Question: I have AdMob adverts in my apps, every things works fine until last days
But now statistic show no shows adverts, but on application advert still showing.
Everything enabled
Notifications from Google i didn't receive.

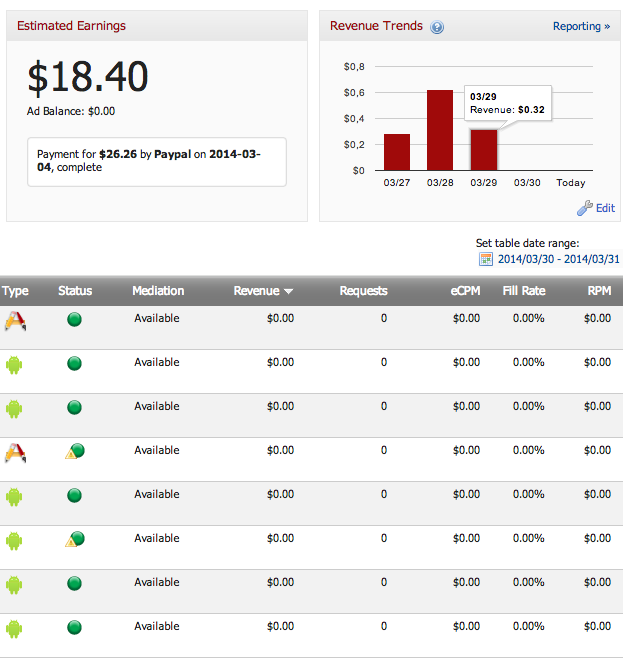
Answer: you're not the only one , hundreds of talking about it rite now
<URL>